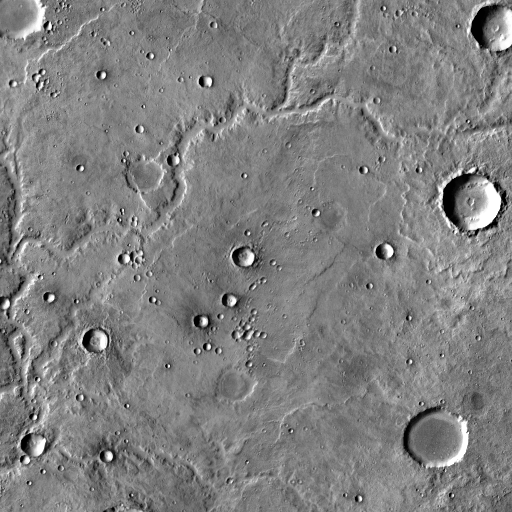
Crater classes present: Background, Other, Layered, Buried, Secondary